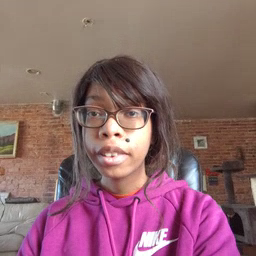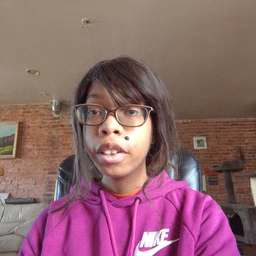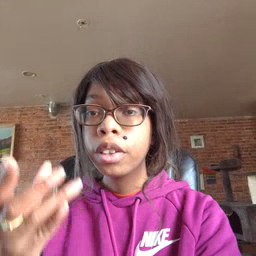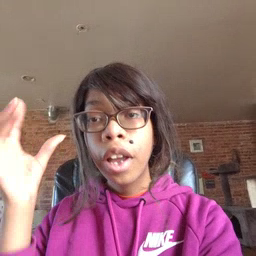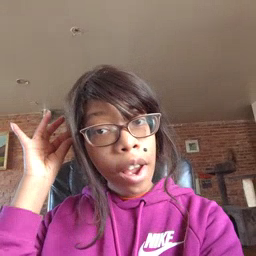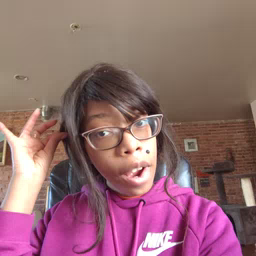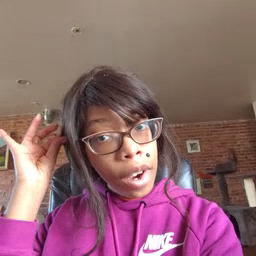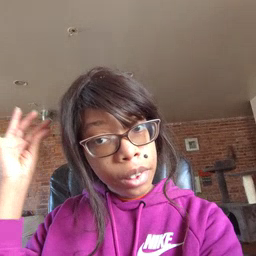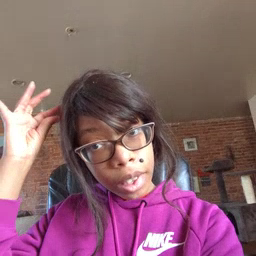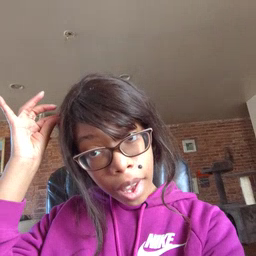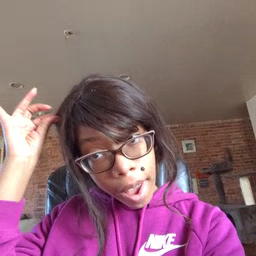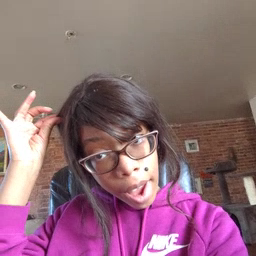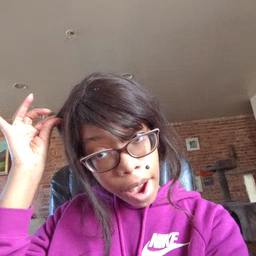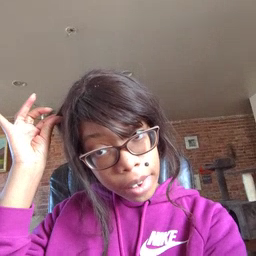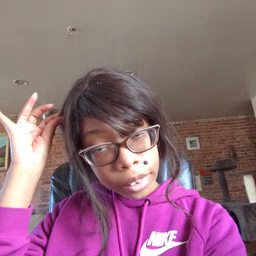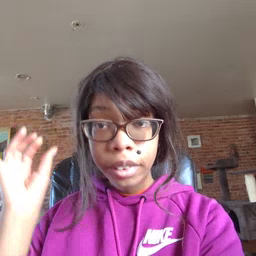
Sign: hair